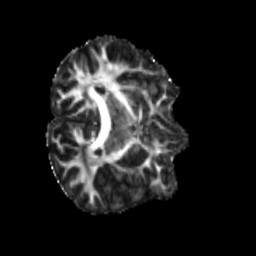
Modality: FA
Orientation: axial
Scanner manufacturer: siemens
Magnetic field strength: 3 T
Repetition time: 4 s
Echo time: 0.0594 s